Field crop: maize
Growth stage: 2
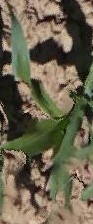
Species: maize